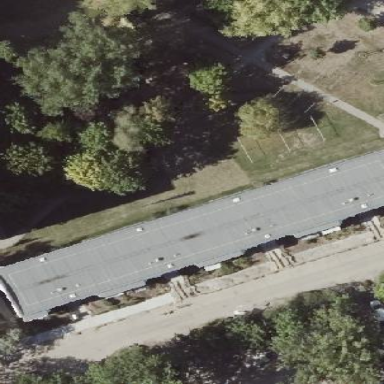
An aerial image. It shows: Flat-roofed apartment building.